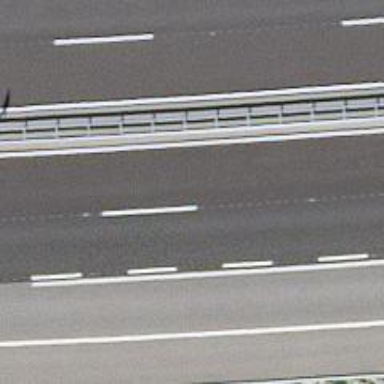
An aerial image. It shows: Asphalt motorway.